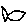
Label: fish